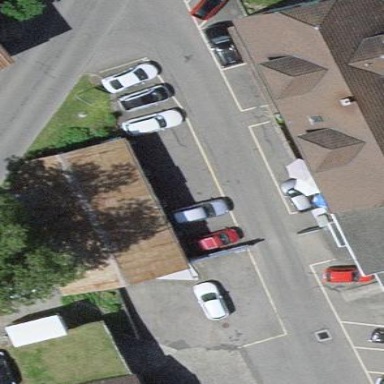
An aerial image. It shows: Garage building.